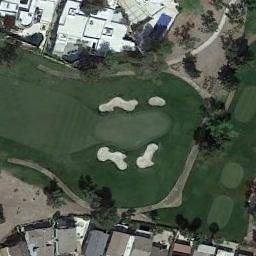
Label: golf_course